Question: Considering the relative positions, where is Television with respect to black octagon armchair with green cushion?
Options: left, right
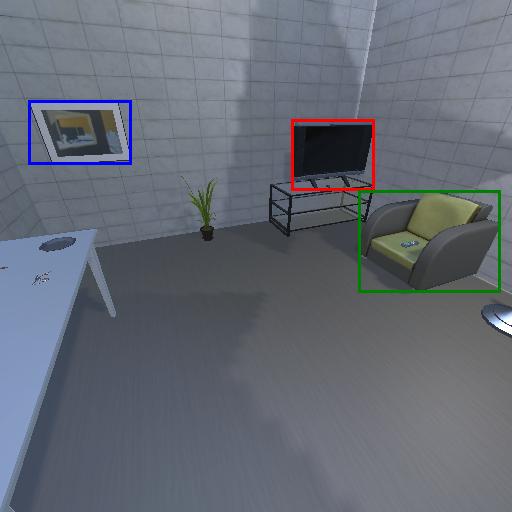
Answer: left